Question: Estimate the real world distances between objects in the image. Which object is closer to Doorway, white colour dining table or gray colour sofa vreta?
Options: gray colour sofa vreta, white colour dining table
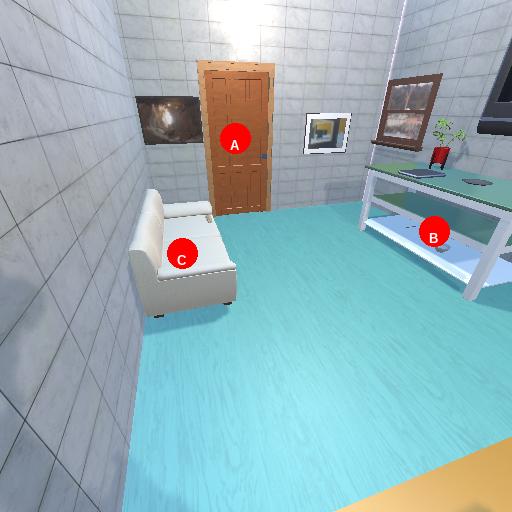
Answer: gray colour sofa vreta